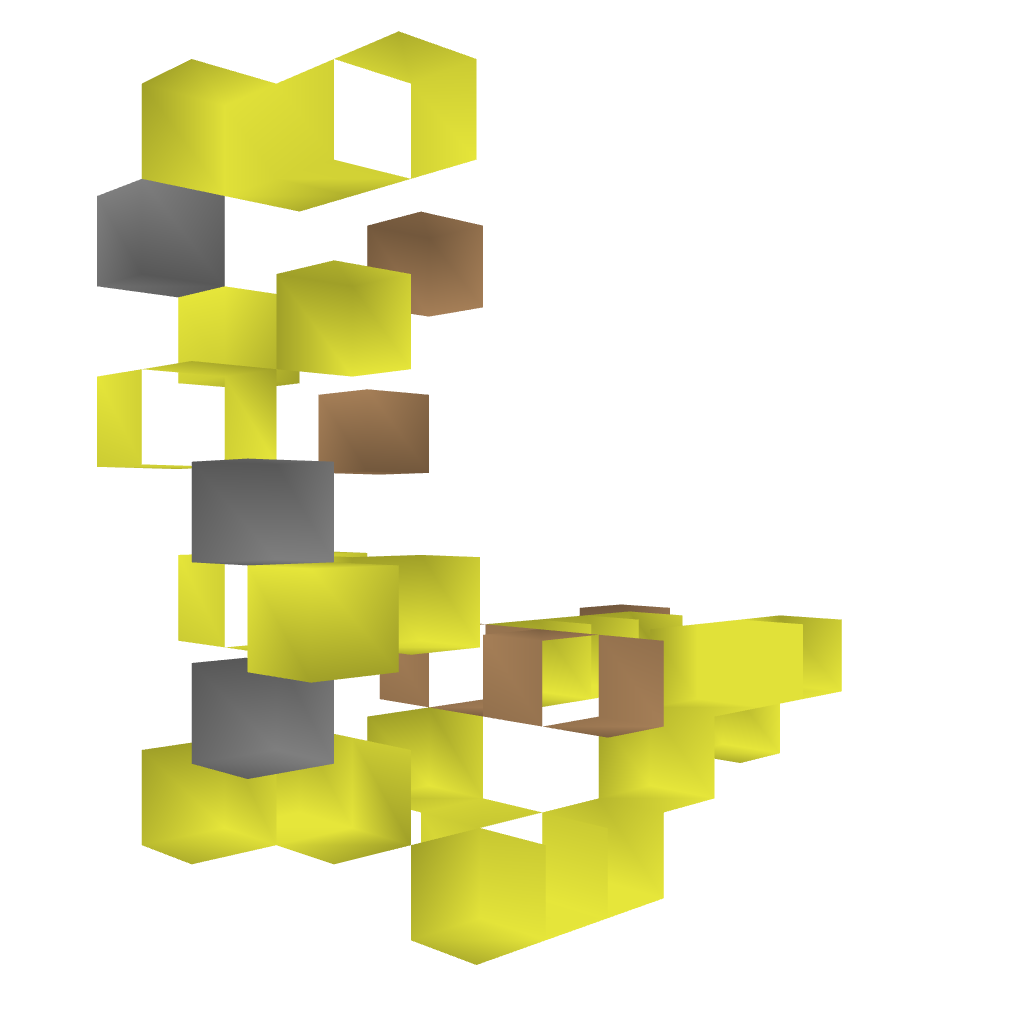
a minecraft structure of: Casino Machine 01 bad low quality